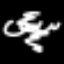
Label: squiggle